Question: I'm using <URL> to create a heatmap in R. I have recreated a small heatmap here. I can't figure out from the documentation how to adjust the font size for the text on the x-axis.
'''
a = matrix(1:9, nrow = 3, ncol = 3)
rownames(a) = c("alphabet","xylophone","tornado")
colnames(a) = c("c1","c2","c3")
my_heatmap = ComplexHeatmap::Heatmap(
matrix = t(a),
col = RColorBrewer::brewer.pal(9, "RdBu"))
'''
This code produces this:

I want to adjust the font size for the 'c("alphabet","xylophone","tornado")' text so that it is much smaller. How do I do this?
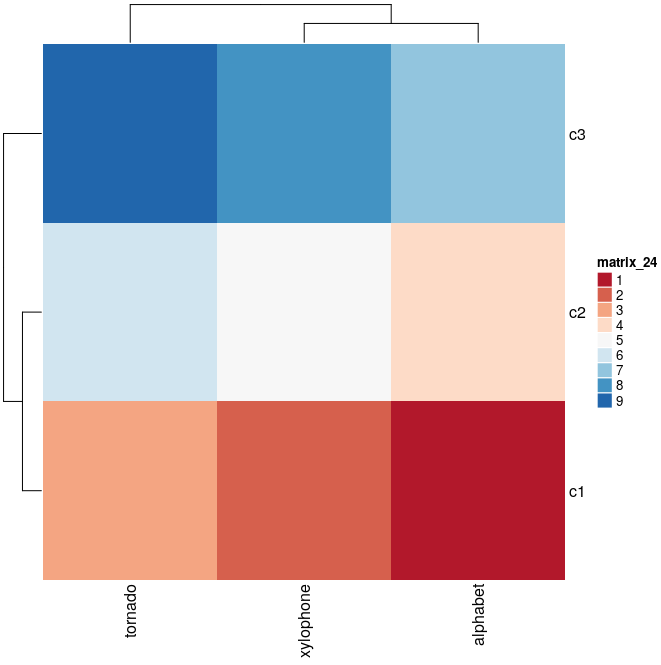
Answer: You can use 'row_names_gp' and 'column_names_gp' to adjust y-axis and x-axis labels, respectively.
'''
# if (!requireNamespace("BiocManager", quietly = TRUE))
# install.packages("BiocManager")
# BiocManager::install("ComplexHeatmap")
#
# library(ComplexHeatmap)
# library(grid)
'''
'''
a = matrix(1:9, nrow = 3, ncol = 3)
rownames(a) = c("alphabet","xylophone","tornado")
colnames(a) = c("c1","c2","c3")
ComplexHeatmap::Heatmap(
matrix = t(a),
col = RColorBrewer::brewer.pal(9, "RdBu"),
column_names_gp = grid::gpar(fontsize = 8),
row_names_gp = grid::gpar(fontsize = 8))
'''